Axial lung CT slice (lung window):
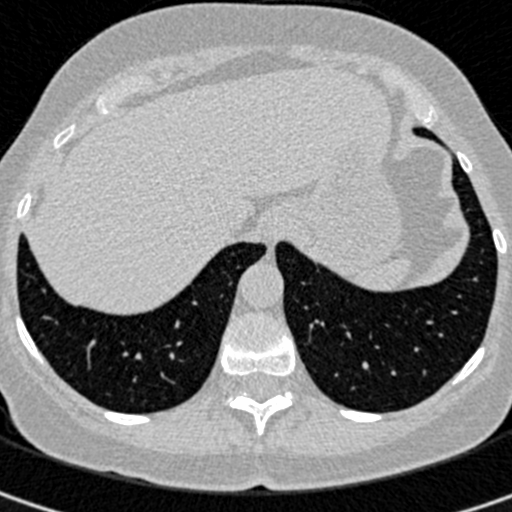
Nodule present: no